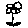
Label: flower